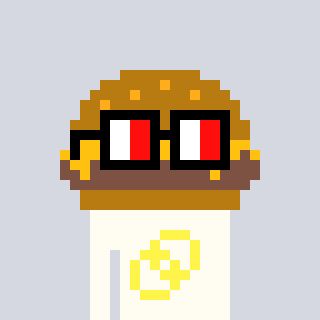
a pixel art character with square glasses with black frames and red eyes, a burger-shaped head and a grayscale-colored body on a cool background